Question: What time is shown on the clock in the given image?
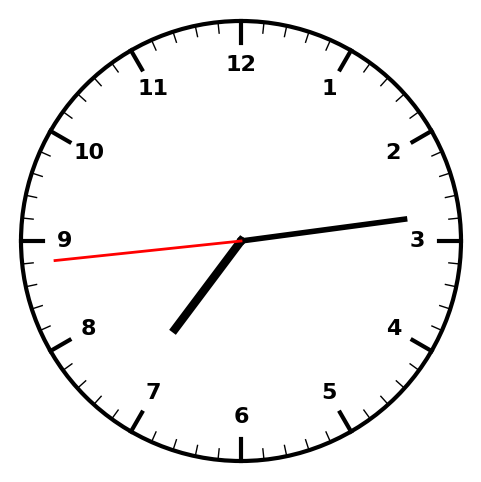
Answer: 07:13:44